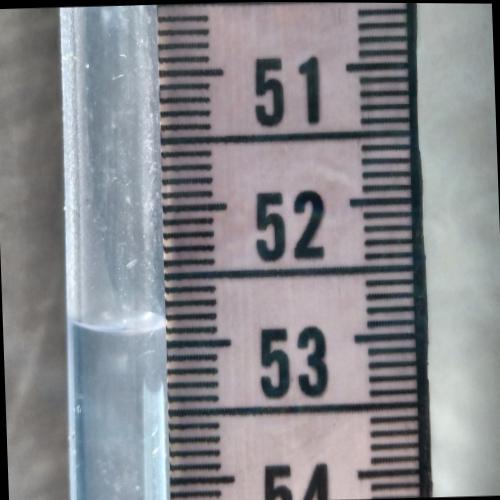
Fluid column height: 52.9 cm